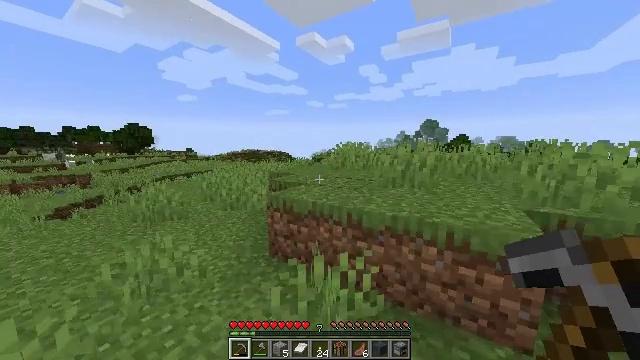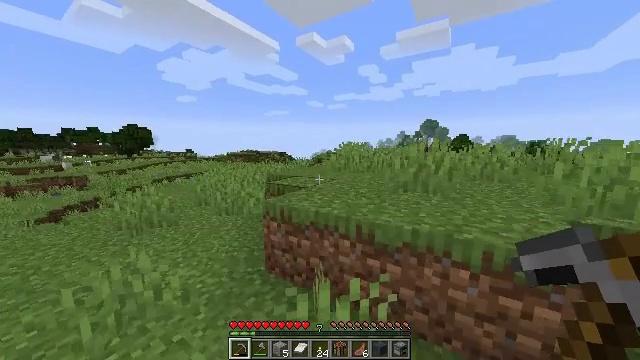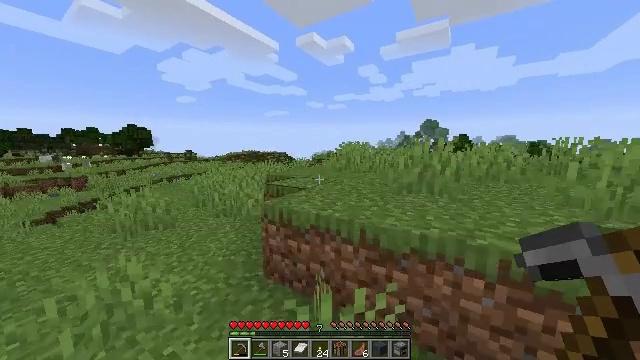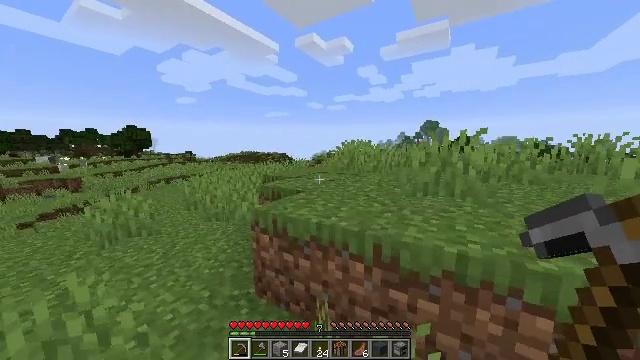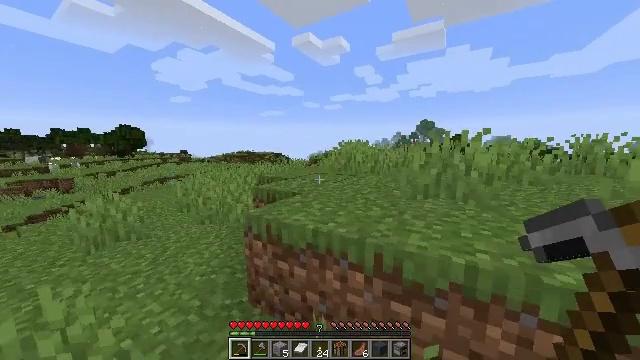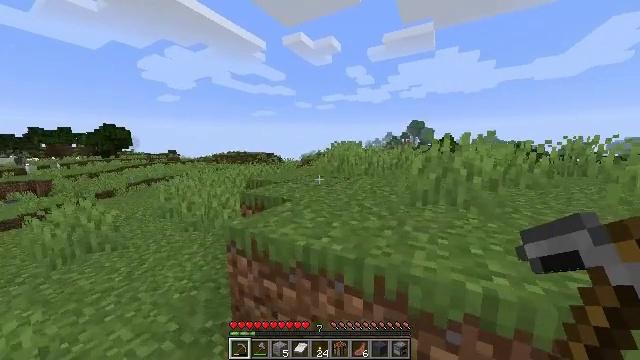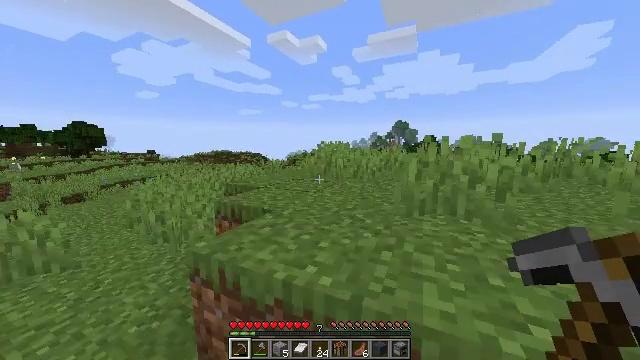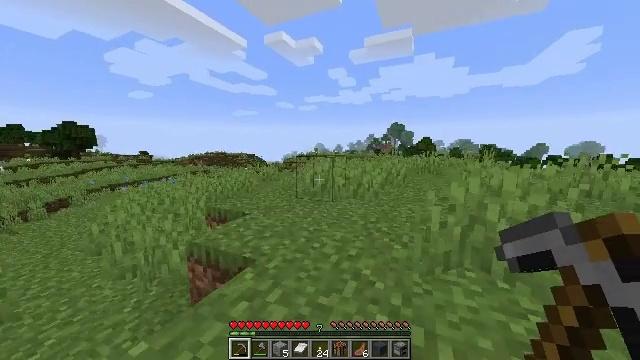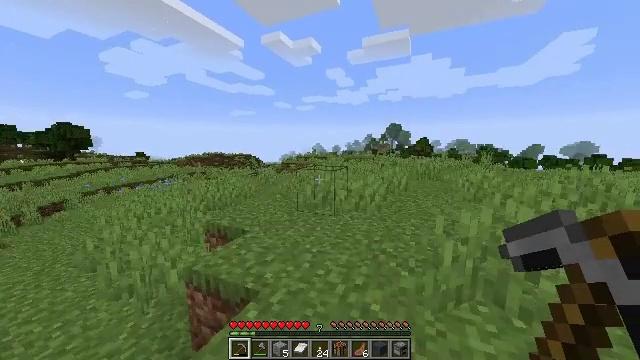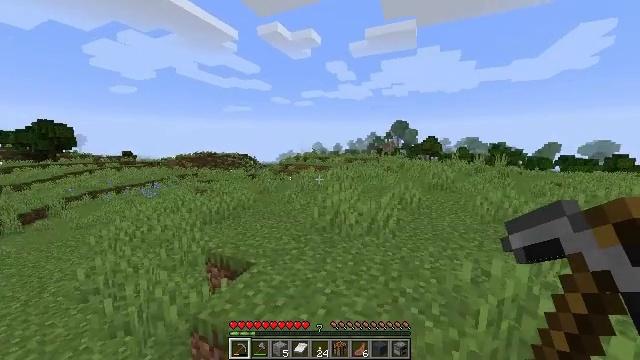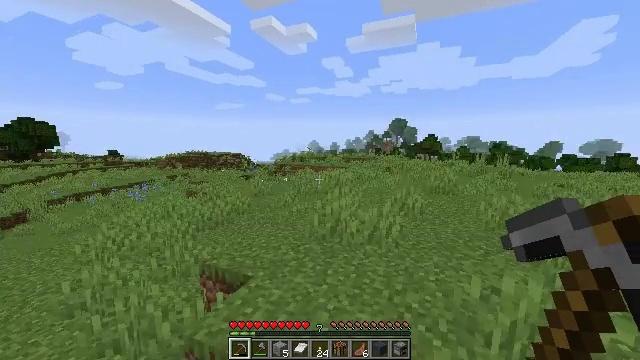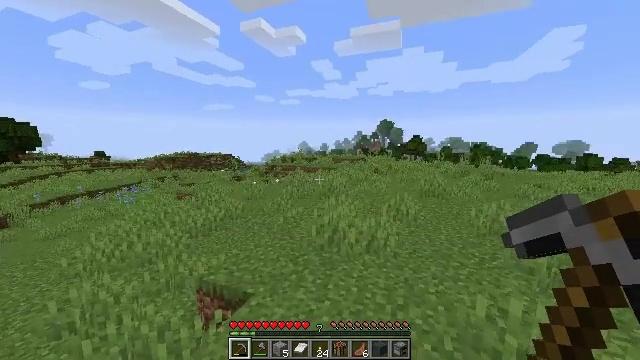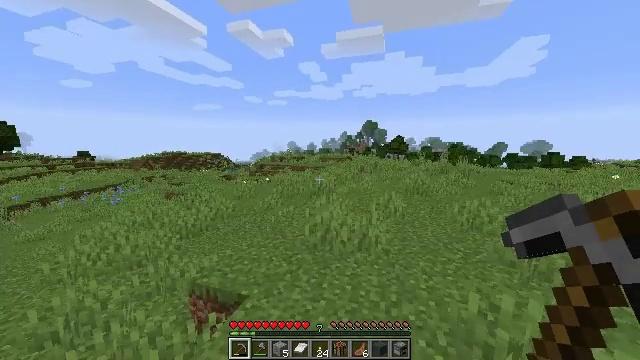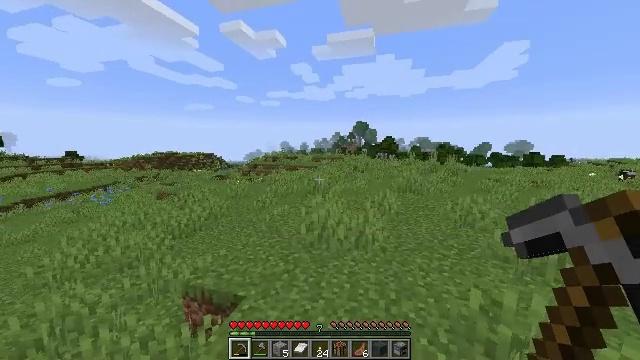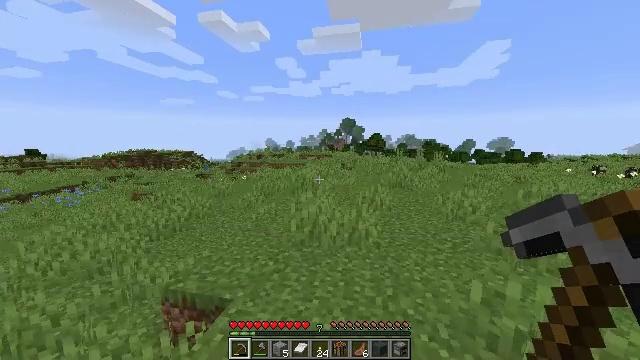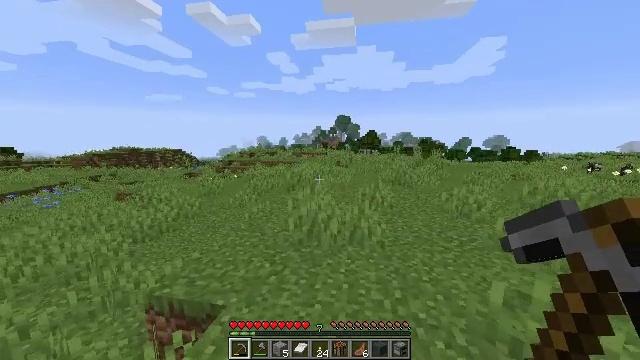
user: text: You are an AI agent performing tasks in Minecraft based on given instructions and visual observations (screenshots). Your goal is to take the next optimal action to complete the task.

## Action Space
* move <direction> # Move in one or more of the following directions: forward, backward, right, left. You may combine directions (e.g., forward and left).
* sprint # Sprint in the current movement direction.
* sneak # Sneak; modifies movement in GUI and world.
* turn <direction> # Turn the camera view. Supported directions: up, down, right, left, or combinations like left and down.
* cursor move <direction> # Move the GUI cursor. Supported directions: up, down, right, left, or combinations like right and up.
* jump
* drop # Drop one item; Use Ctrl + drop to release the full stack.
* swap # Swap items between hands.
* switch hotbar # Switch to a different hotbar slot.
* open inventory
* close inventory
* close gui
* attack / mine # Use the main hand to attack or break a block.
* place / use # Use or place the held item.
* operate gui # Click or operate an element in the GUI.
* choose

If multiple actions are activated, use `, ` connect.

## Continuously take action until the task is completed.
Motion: motion action
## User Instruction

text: Gather a pumpkin block.
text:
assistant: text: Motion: move forward, sprint
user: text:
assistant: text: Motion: move forward, sprint
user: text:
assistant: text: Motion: move forward, sprint
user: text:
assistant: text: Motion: move forward, sprint
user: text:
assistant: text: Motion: move forward, sprint, turn right
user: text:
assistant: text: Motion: move forward, sprint, turn right
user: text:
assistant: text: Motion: move forward, sprint, turn right, jump
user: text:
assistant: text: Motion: move forward, sprint, jump
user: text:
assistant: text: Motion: move forward, sprint, jump
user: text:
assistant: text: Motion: move forward, sprint, jump
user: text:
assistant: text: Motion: move forward, sprint, turn right
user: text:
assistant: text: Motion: move forward, sprint, turn right
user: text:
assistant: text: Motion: move forward, sprint, turn right
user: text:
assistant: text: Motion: move forward, sprint, turn right
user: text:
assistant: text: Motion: move forward, sprint, turn right
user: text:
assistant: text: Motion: move forward, sprint
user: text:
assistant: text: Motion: move forward, sprint
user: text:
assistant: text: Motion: move forward, sprint
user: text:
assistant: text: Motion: move forward, sprint
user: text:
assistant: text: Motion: move forward, sprint
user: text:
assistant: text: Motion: move forward, sprint
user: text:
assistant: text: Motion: move forward, sprint
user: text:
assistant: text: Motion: move forward, sprint
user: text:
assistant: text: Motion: move forward, sprint
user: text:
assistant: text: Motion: move forward, sprint
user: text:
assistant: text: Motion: move forward, sprint
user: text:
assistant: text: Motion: move forward, sprint
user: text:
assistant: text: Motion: move forward, sprint
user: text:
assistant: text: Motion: move forward, sprint
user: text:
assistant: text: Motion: move forward, sprint